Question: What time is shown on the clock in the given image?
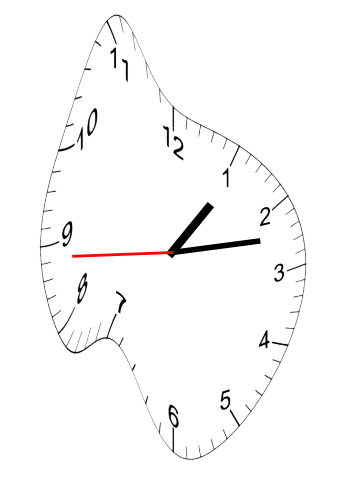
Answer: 01:12:44